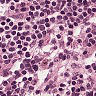
Metastatic tissue present: no